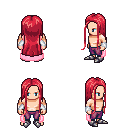
a pixel art fantasy rpg character, male body template, human, light skin, pink cape, magenta pants, ruby red extra-long hairstyle, white cloth bracers, metal boots, four views (front, back, left, right), 2x2 character sprite sheet, small pixel art, hard edges, no anti-aliasing